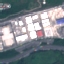
Label: Industrial